Interaction volume radius: 5 \u00c5
Interaction volume height: 35 \u00c5
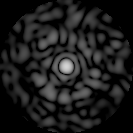
Disorder parameter: 0.8507